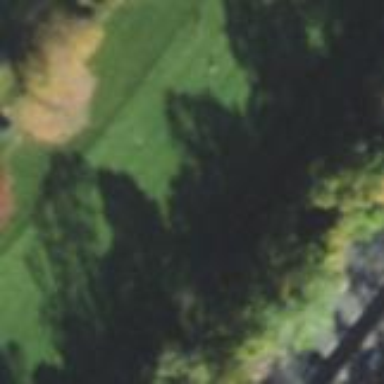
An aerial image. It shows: Golf fairway surrounded by grass.